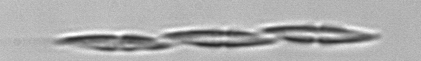
Label: Pseudo-nitzschia